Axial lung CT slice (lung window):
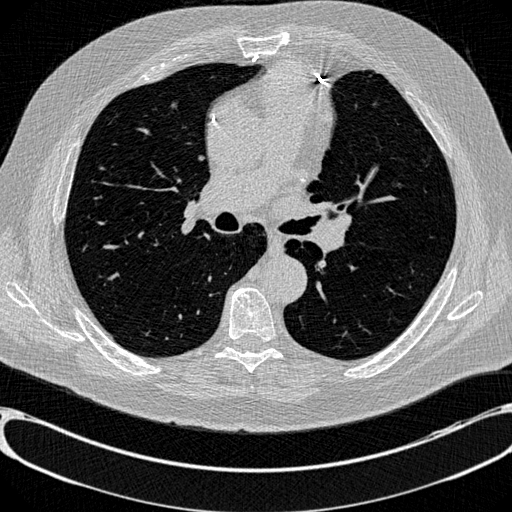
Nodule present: no